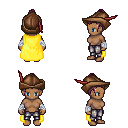
a pixel art fantasy rpg character, female body template, human, dark skin, yellow cape, metal pants, white blonde short topknot hairstyle, leather cap, white cloth bandages, four views (front, back, left, right), 2x2 character sprite sheet, small pixel art, hard edges, no anti-aliasing